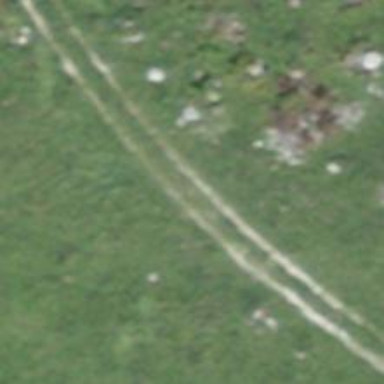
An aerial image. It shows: Track with grade 4 track type.